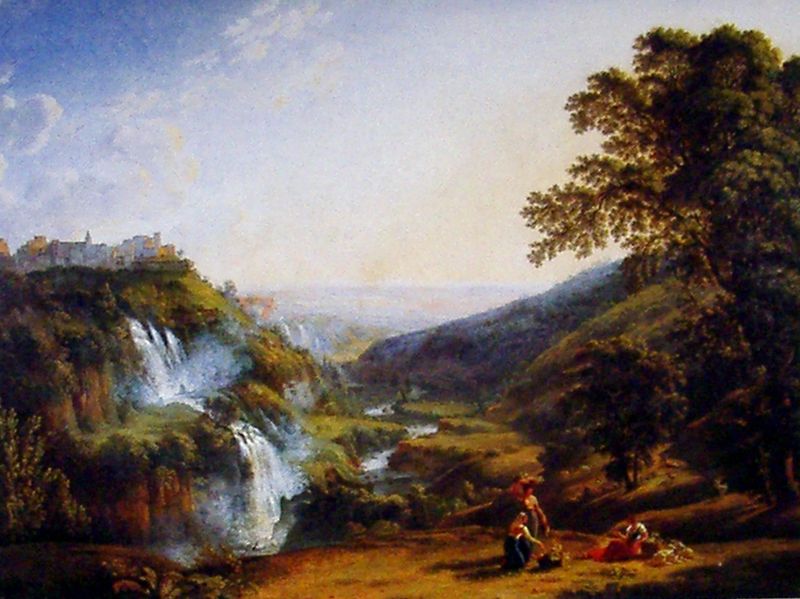
Titel: Bucht von Salerno
Künstler: Ludwig Philipp Strack
Standort: Oldenburg
Institution: Landesmuseum
Schlagwörter: baum, berg, blau, dunkel, felsen, gemälde, himmel, laub, mann, schatten, wasser, weiß, wolken, bäume, fluss, frauen, grün, kirchturm, landschaft, menschen, sitzen, stadt, ufer, braun, bunt, frau, hell, hintergrund, licht, ölbild, anlage, rasen, rot, schloss, wiese, malerei, lang, stein, tragen, bach, ebene, erde, flusslauf, horizont, häuser, hügel, natur, weite, kirche, sonne, sträucher, boden, gold, kind, pflanzen, sanft, tal, wald, wasserfall, kinder, turm, farbig, gischt, sommer, liegen, ruhen, italien, abhang, berge, leer, dunst, nautr, schlucht, idylle, picknick, rast, figuren, romantik, staffage, soldaten, essen, tiefe, still, oben, ortschaft, unten, burg, türme, abgrund, sprühen, eiss, romantisch, siedlung, plateau, rde, schlängeln, sporn, rasten, weitsicht, bäum, staffagefiguren, mäander, capriccio, pastorale, korbträgerin, serpentina, landschaftsgemälde, ügel, beruhigend, rasse, erfrischend, ferenw, sserfall, wasserwa, wieseg, wwolke, unbweohnt